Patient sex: M
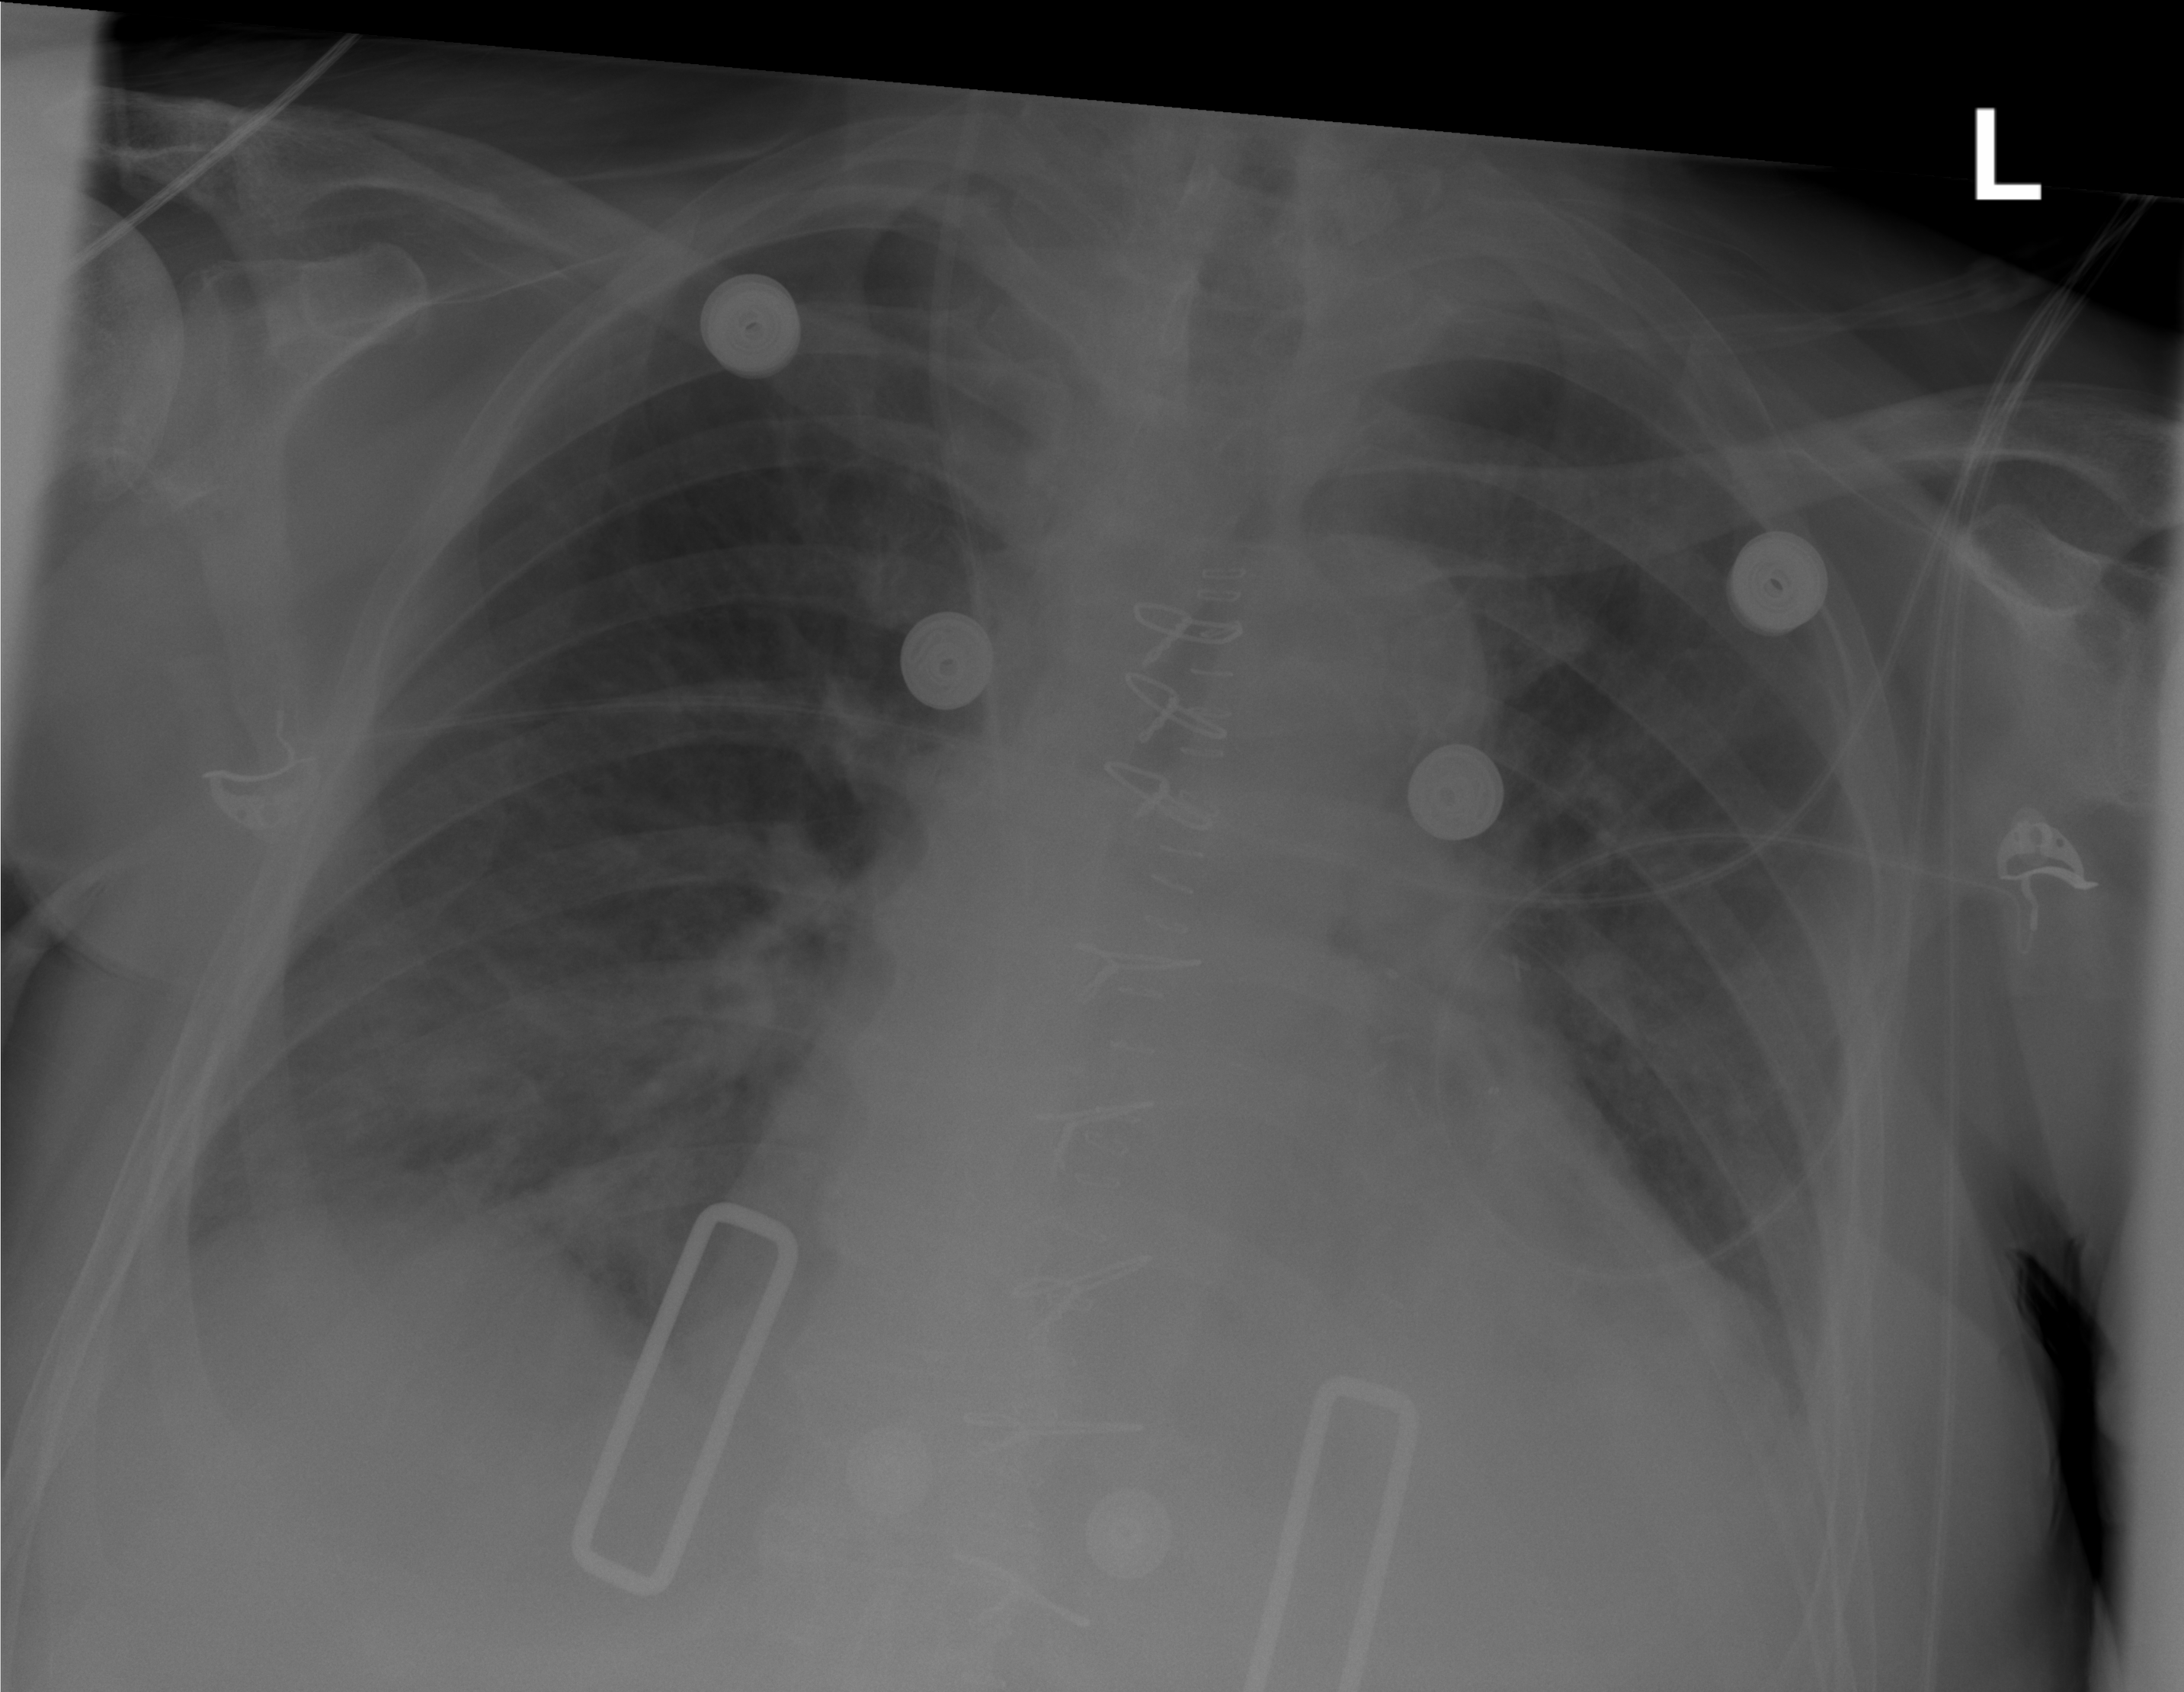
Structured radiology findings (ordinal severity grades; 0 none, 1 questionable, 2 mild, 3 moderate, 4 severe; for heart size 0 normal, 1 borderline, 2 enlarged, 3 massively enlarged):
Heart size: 2
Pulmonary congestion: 2
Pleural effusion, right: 2
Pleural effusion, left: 2
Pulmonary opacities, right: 2
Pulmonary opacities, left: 0
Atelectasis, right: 2
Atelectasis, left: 2